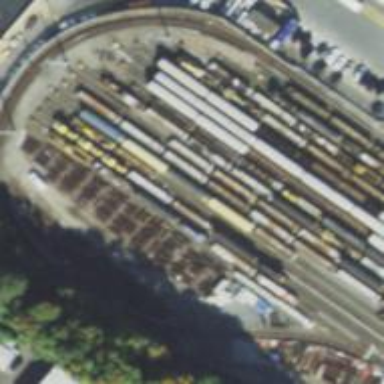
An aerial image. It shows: Yard with electrified top rail.